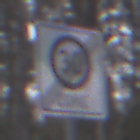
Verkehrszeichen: EndeZone30
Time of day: Midday
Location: Outdoor (Nature)
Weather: Overcast
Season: Autumn
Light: Natural